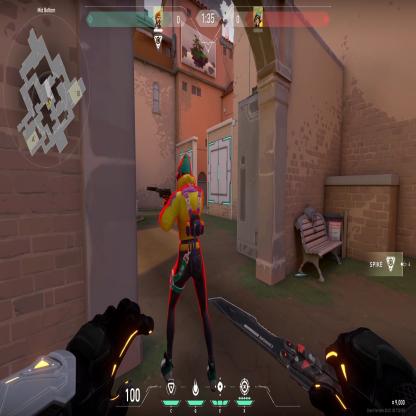
Label: enemy